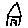
Label: house